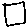
Label: square